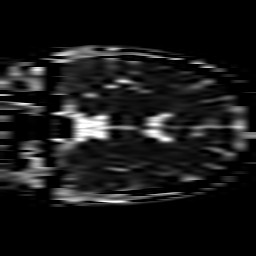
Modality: ADC
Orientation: coronal
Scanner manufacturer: philips
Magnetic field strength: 1.5 T
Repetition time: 2.876 s
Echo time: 0.06152 s